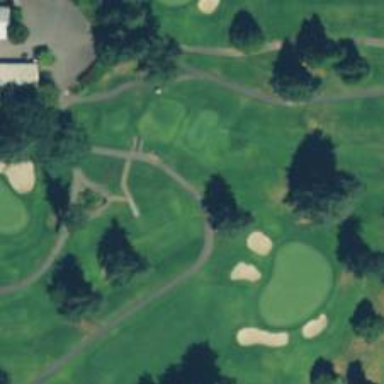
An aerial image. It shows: Golf cartpath that is also road path.